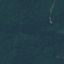
Land use / land cover class: Forest